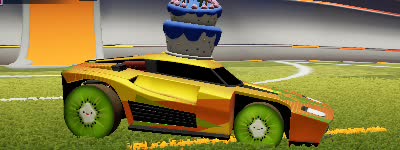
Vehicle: breakout